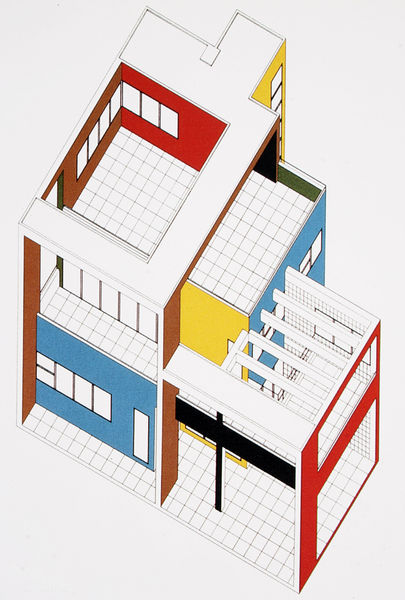
Titel: Haus des Dichters, Isometrie
Künstler: Alberto Sartoris
Schlagwörter: blau, weiß, gelb, grün, braun, fenster, schwarz, tür, zeichnung, dach, gebäude, haus, rot, architektur, gitter, terrasse, modell, ansicht, türen, moderne, dächer, grafik, linien, hof, türe, vogelperspektive, balken, aufsicht, karos, eingang, schnitt, fliesen, entwurf, würfel, stäbe, mauern, plan, raster, aufriss, etage, garage, isometrie, mondrian